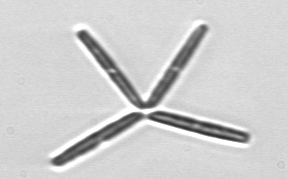
Label: Thalassionema